Question: How can i make a select-option element like this?

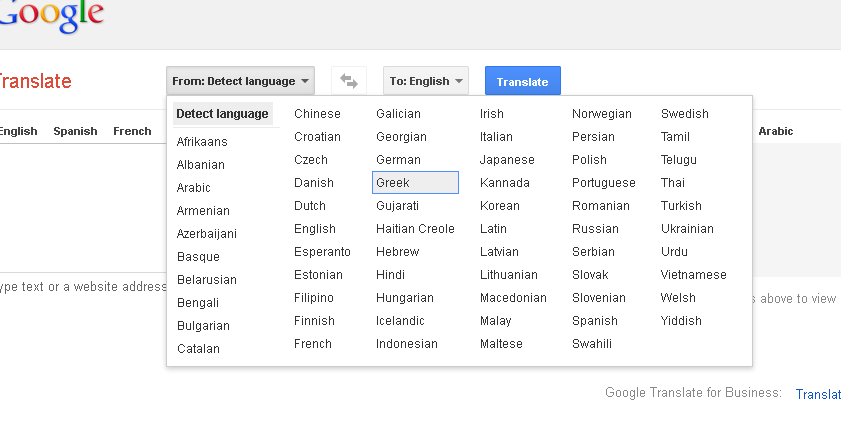
Answer: This is a 'select' element.
This would be a 'div', or something similar, which appears in position when a button is clicked.
To get this affect, position the element using CSS, and then use some javascript/jQuery such as:
'''
$(".button").click(function(){
$(".popup").toggle();
});
'''